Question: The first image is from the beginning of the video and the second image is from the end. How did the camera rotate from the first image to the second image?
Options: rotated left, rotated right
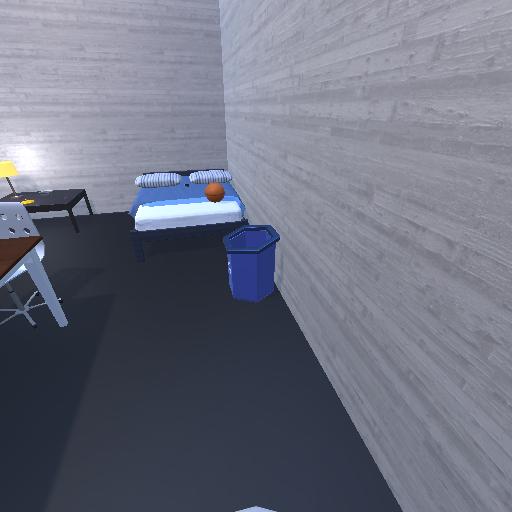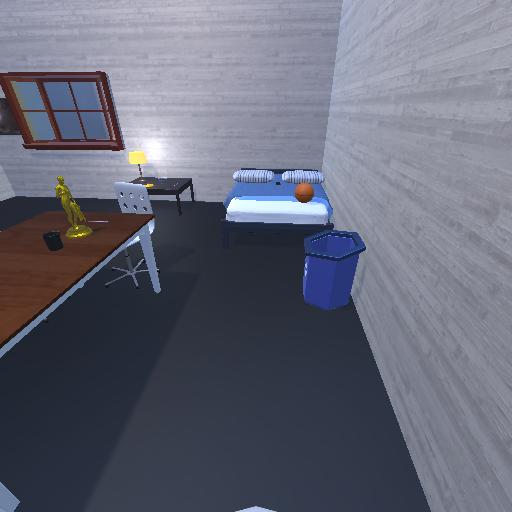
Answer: rotated left